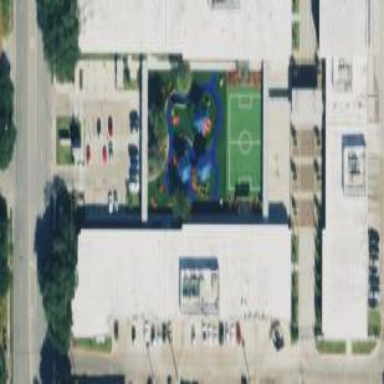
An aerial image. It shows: Kindergarten.